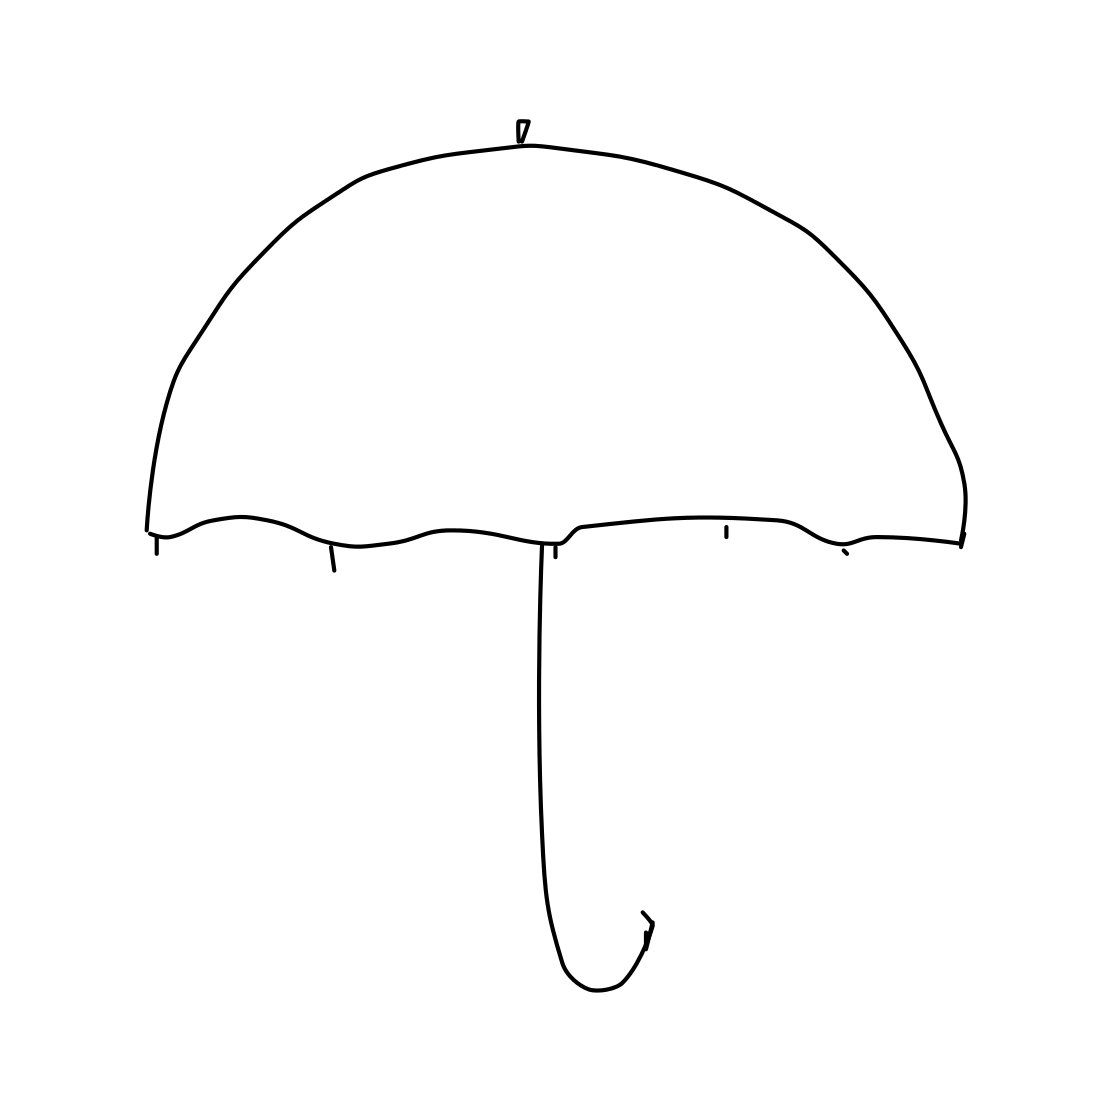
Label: umbrella